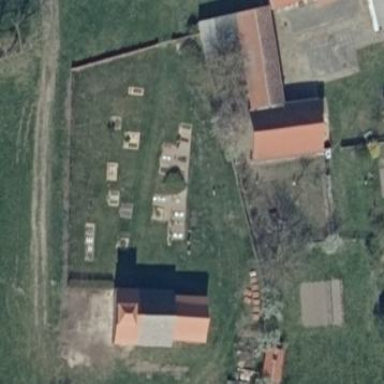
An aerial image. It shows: Grave yard.